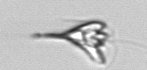
Label: Pyramimonas_longicauda